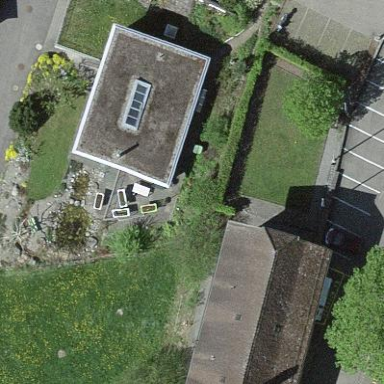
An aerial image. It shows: Residential building.